Question: I need to round numbers to two decimal places:
1.1245 - 1.13
1.1235 - 1.12
I have spent the last two days scouring StackOverflow, and I have been unable to get any solution I have found to work at all:
- <URL>
They all seem to simply truncate the number at the third decimal place, then round it from there, which is not what I am trying to do. I am trying to start at the place furthest to the right, and then begin rounding appropriately; 5-9 goes up, 0-4 has no effect and is dropped.
Here is the current code I am working with:
'''
BigDecimal a = new BigDecimal("1.1245");
double b = Math.round(a.doubleValue() * 100) / 100;
System.out.print(a.setScale(2, BigDecimal.ROUND_HALF_EVEN) + " : "
+ a.setScale(2, BigDecimal.ROUND_HALF_UP) + " : "
+ b);
'''
And here is the output straight from the console:

The problem here is that I am expecting 1.13 to be the result in all of the above cases, as though the following process is followed:
'''
1.1245 - 1.125 - 1.13
1.1235 - 1.124 - 1.12
'''
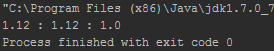
Answer: I would test the distance with the standard rounding, then adjust and round again :
'''
for (String string : new String[] {"1.1245", "1.1244", "1.1235", "1.1249", "1.1299"}) {
BigDecimal a = new BigDecimal(string);
if (a.setScale(2, BigDecimal.ROUND_HALF_UP).subtract(a).compareTo(new BigDecimal("-0.0044")) < 0) {
System.out.println(string + ":" + a.add(new BigDecimal("0.001")).setScale(2, BigDecimal.ROUND_HALF_UP));
} else {
System.out.println(string + ":" + a.setScale(2, BigDecimal.ROUND_HALF_UP));
}
}
'''
Result:
'''
1.1245:1.13
1.1244:1.12
1.1235:1.12
1.1249:1.13
1.1299:1.13
'''